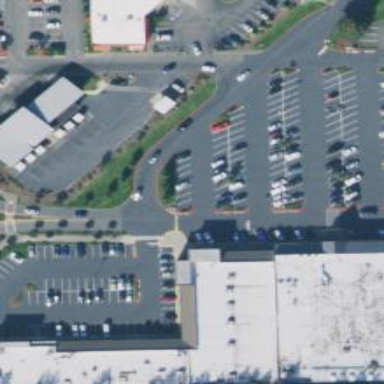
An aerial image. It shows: Commercial area.